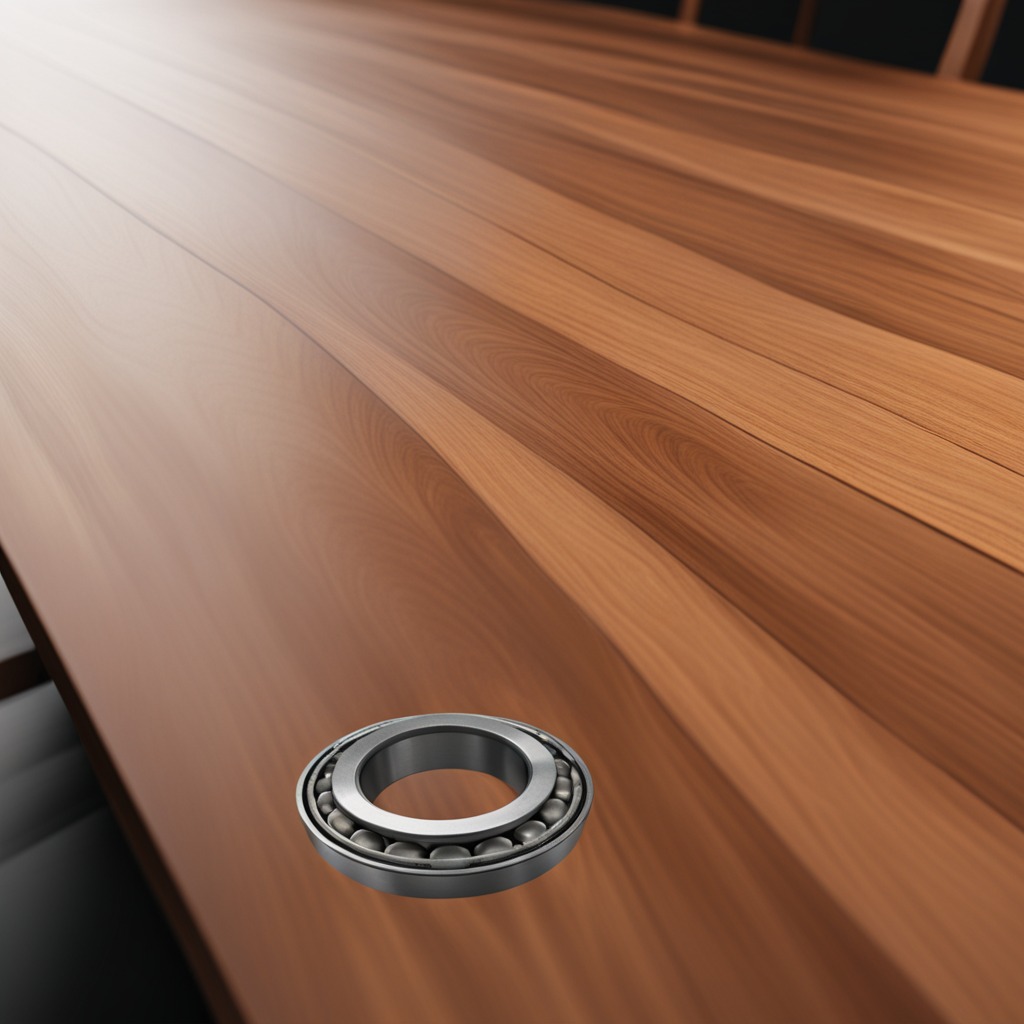
A metal ball bearing is lying on a wooden table in a carpentry studio.